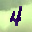
Label: 4